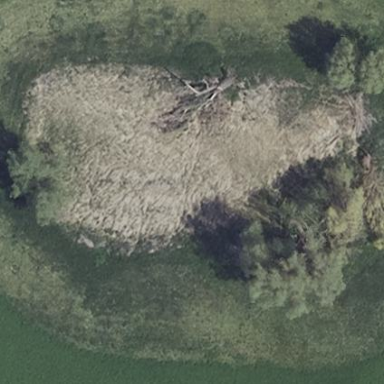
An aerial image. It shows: Pond with natural water.